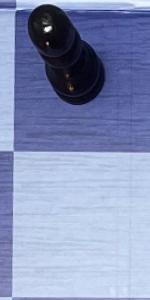
Label: Empty